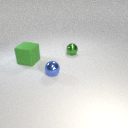
large green rubber cube behind small blue metal sphere